Question: In a datetime picker, I need to show only the 9.00 am to 6.00 pm time range. Is it possible?

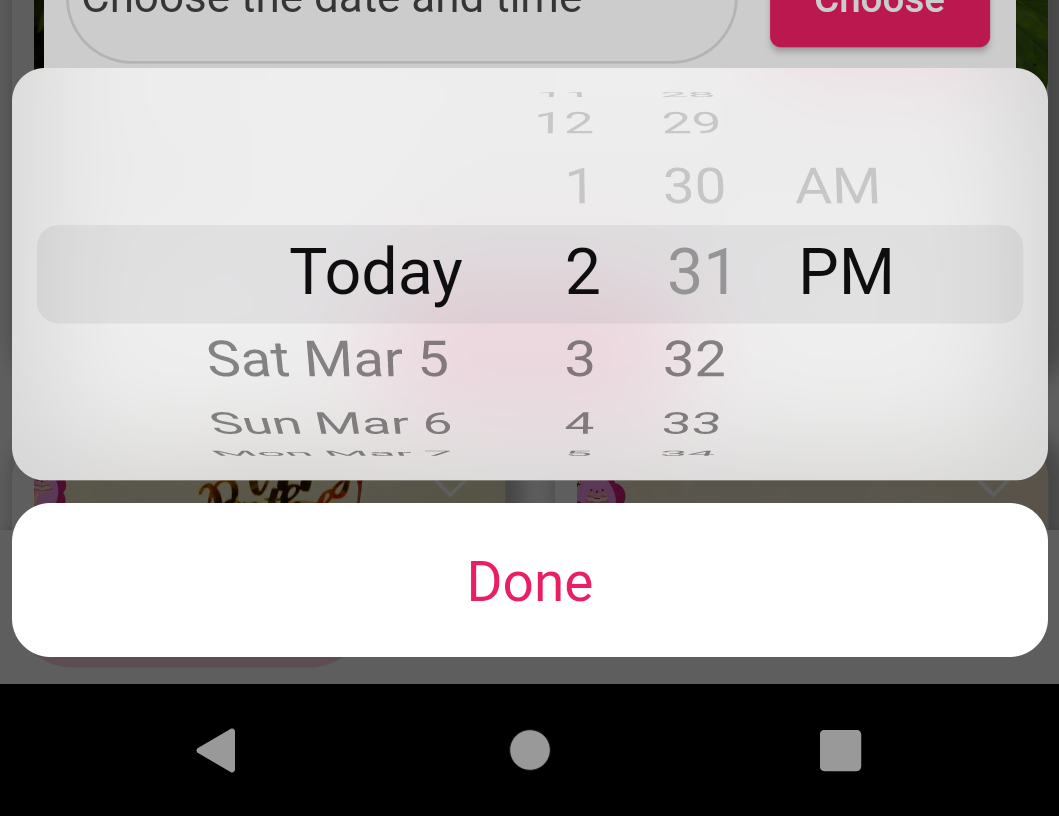
Answer: It is not possible in this package but you can check if the user selected between those two time ranges and give him a warning and tell him to select between given time ranges.